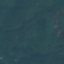
Land use / land cover class: Forest